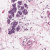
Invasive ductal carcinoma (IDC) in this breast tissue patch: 0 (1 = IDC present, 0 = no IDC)